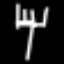
Label: fork